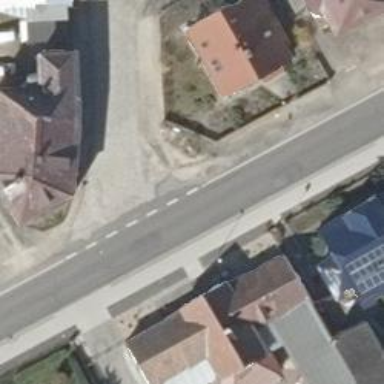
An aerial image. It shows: Secondary road with asphalt surface.